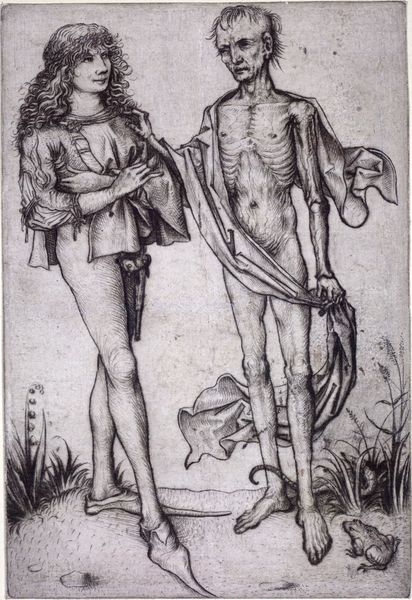
Titel: Der Jüngling und der Tod
Künstler: Meister des Hausbuchs
Standort: Wien
Institution: Albertina, Wien
Schlagwörter: hand, mann, nackt, umhang, blumen, frau, haar, mund, männer, nase, skizze, symbol, zeichnung, gras, gürtel, tuch, wiese, alt, gesichter, jung, augen, tod, gräser, natur, gewand, haare, mantel, pflanze, pflanzen, locken, zwei, schuhe, spitz, bauch, laken, dünn, knochen, alter, jugend, rippen, stich, schwarzweiß, schlange, schuh, allegorie, jüngling, skelett, krankheit, strumpfhose, wams, maiglöckchen, adam und eva, frosch, kröte, elfe, umhnag, gerippe, mager, schöpfung, verschränkte arme, totentanz, zombie, jung und alt, wmann, lovestory, knchen